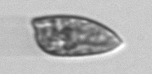
Label: Prorocentrum_dentatum